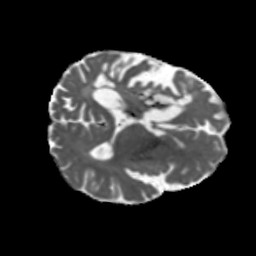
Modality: MD
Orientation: axial
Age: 45
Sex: male
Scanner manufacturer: siemens
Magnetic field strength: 3 T
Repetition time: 5.47 s
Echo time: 0.0854 s